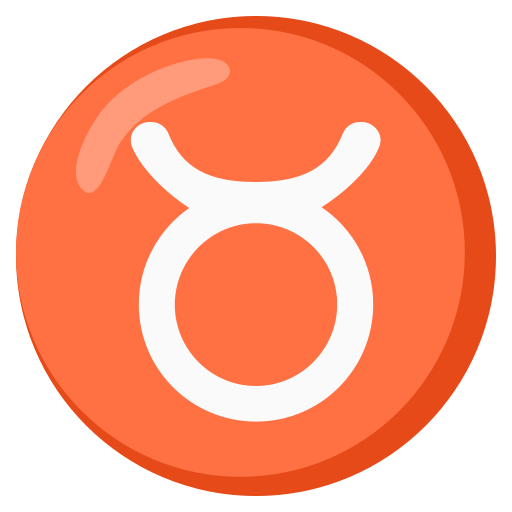
Emoji: ♉